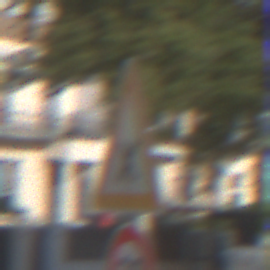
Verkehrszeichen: KreuzungOderEinmuendung
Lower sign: Geschwindigkeit30
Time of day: MorningAfternoon
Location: Outdoor (Urban)
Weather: PartlyCloudy
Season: NotSpecified
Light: Natural